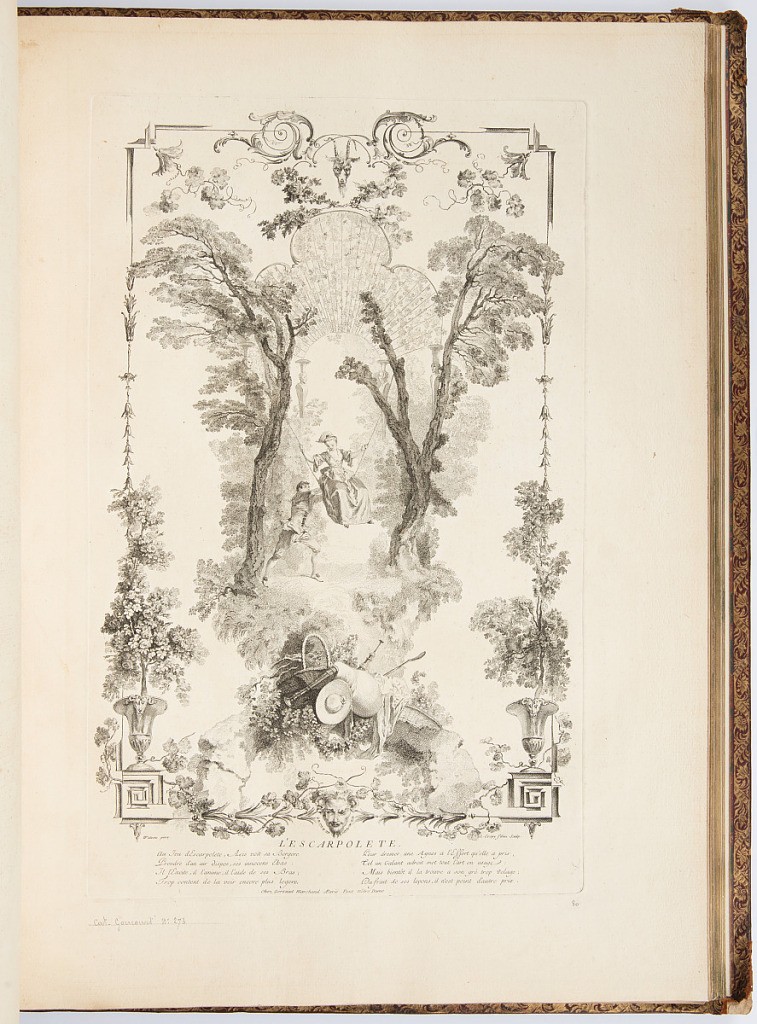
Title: L'ESCARPOLETE
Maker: Antoine Watteau, French, 1684–1721
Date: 1723-1735
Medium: Etching on laid paper
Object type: Bound print
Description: Vignette of a young man pushing a woman on a rope swing suspended between two trees. The landscape is framed by arabesque ornamentation with motifs including scrolls, goat head, reeds, branches, vases, meanders, a satyr mask, and a trophy with a straw hat, bagpipes, and basket. The plate is signed.